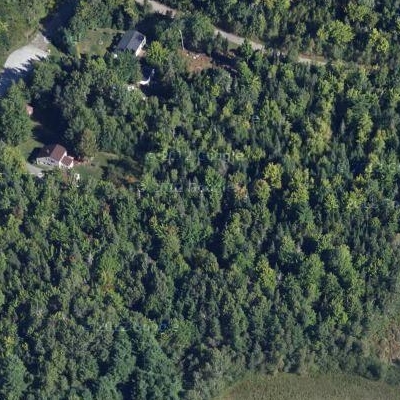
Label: Forest